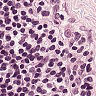
Metastatic tissue present: no